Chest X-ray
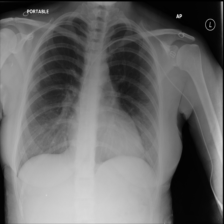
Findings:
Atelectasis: negative
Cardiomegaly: negative
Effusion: negative
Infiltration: negative
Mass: negative
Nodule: negative
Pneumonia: negative
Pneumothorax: negative
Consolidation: negative
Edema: negative
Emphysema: negative
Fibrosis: negative
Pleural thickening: negative
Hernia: negative